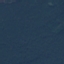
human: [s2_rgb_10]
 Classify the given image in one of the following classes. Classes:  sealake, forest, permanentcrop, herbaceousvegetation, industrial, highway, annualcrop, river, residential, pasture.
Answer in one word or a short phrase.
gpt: Forest